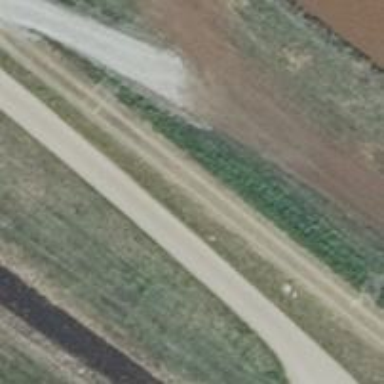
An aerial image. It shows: Asphalt cycleway.